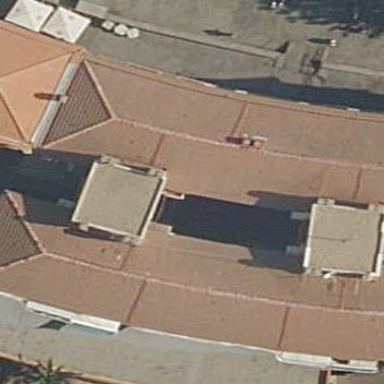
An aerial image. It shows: Residential building.